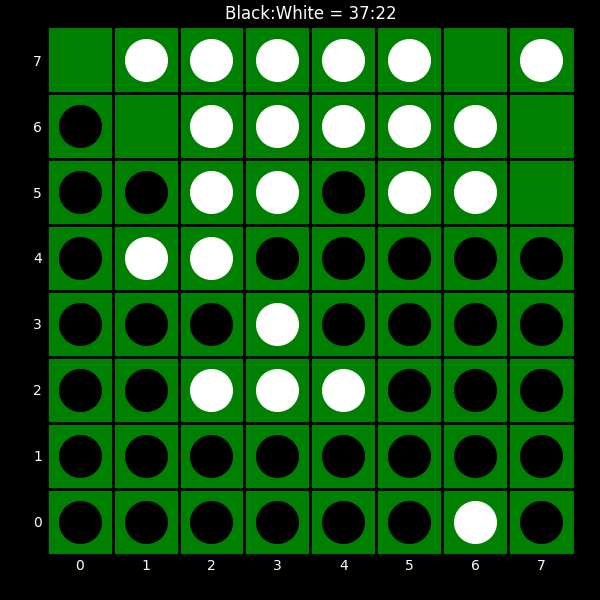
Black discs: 37
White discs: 22